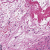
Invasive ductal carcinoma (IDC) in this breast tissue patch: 0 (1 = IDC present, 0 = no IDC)